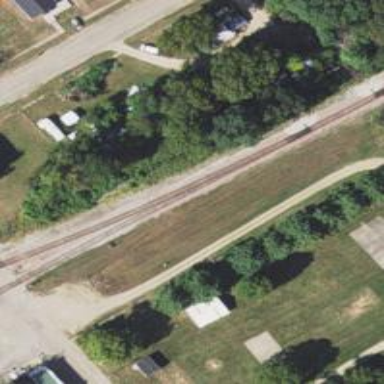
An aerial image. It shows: Junction on the railway.